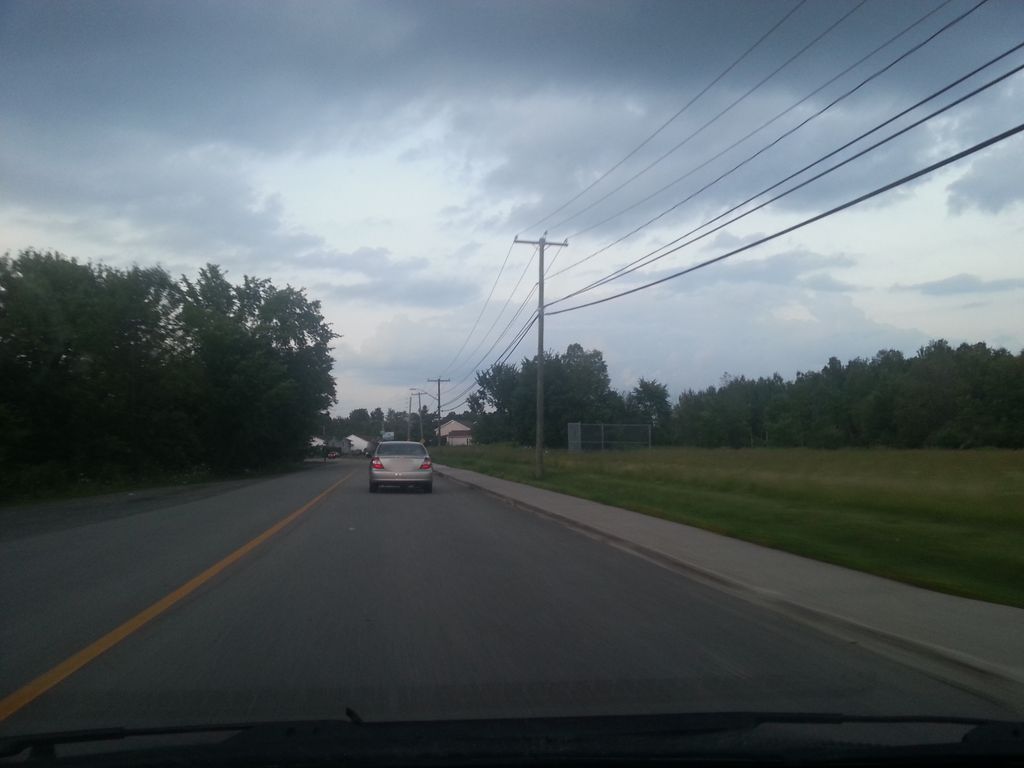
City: ottawa-gatineau